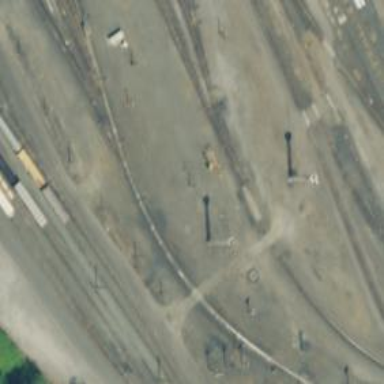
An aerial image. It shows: Railway yard in service.